Interaction volume radius: 5 \u00c5
Interaction volume height: 15 \u00c5
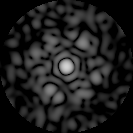
Disorder parameter: 0.7789